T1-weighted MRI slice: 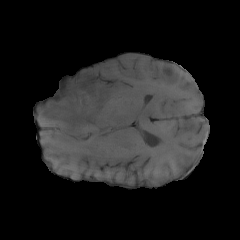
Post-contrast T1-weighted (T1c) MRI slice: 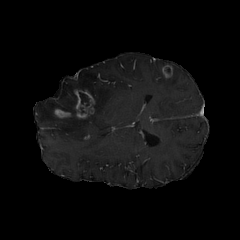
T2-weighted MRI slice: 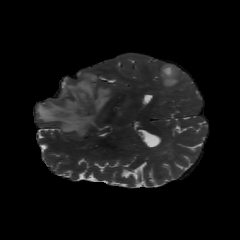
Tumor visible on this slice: yes